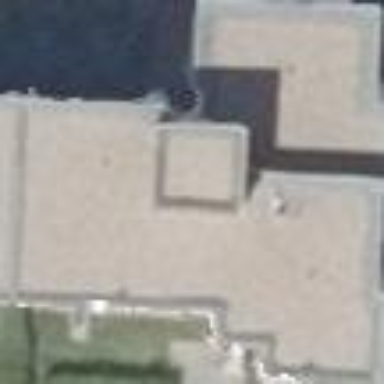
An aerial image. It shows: Residential building with flat roof.